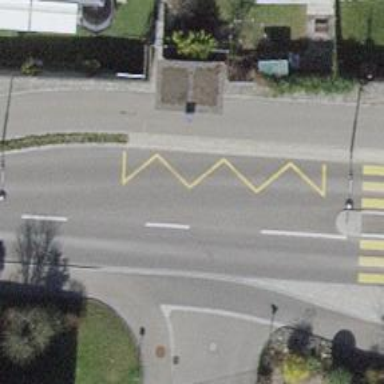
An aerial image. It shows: Public transport stop position.